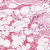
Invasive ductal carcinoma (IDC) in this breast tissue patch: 0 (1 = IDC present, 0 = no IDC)